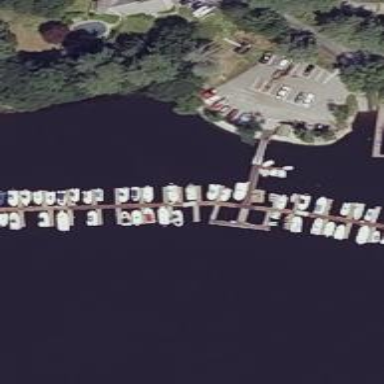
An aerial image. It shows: Man-made pier.